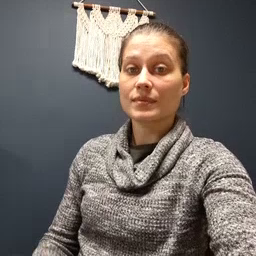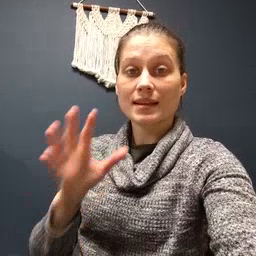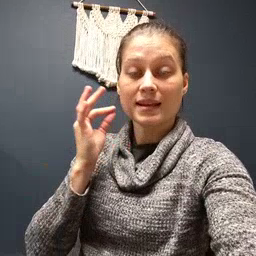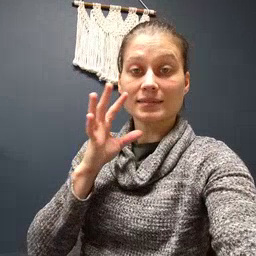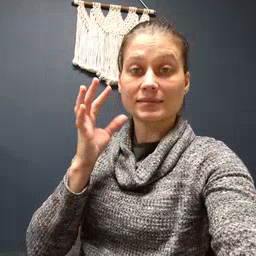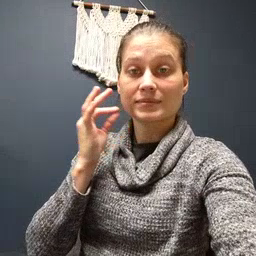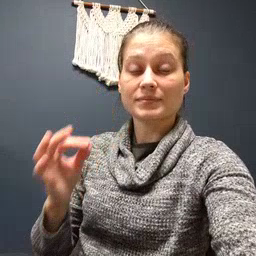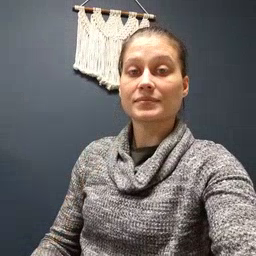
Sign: cat